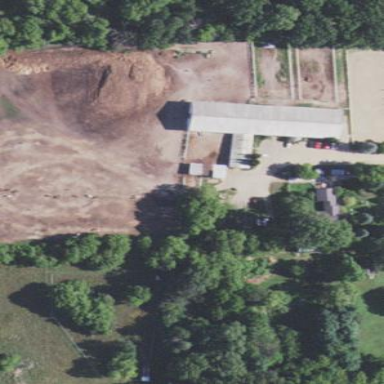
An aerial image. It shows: Farmyard area.